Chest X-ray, AP view. Patient: 67 years old, sex F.
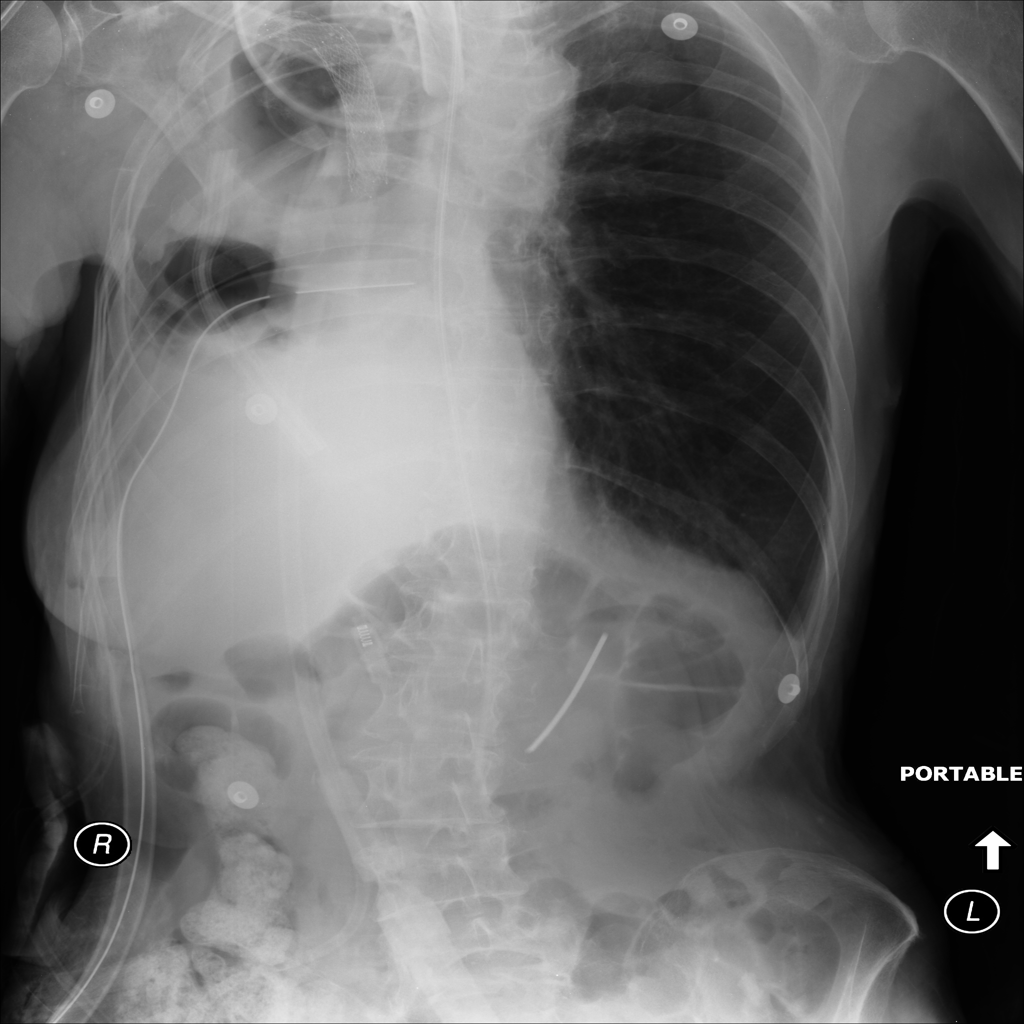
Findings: No Finding